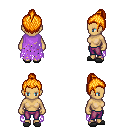
a pixel art fantasy rpg character, female body template, human, tanned skin, maroon tattered cape, magenta pants, light blonde short topknot hairstyle, gray slippers, four views (front, back, left, right), 2x2 character sprite sheet, small pixel art, hard edges, no anti-aliasing